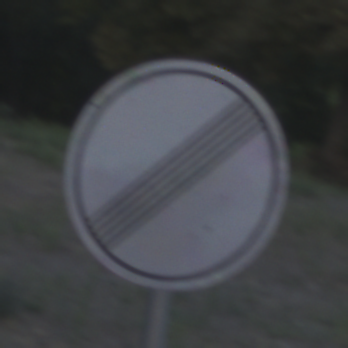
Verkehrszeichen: EndeSaemtlicherBegrenzungen
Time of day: SunriseSunset
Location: Outdoor (Urban)
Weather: Clear
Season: NotSpecified
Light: Natural